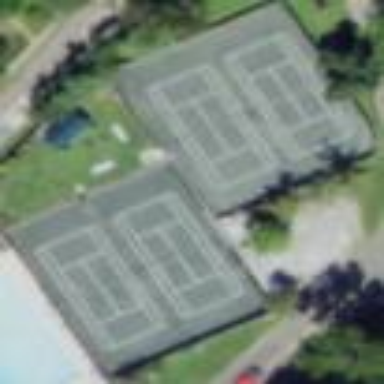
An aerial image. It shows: Tennis court on pitch.